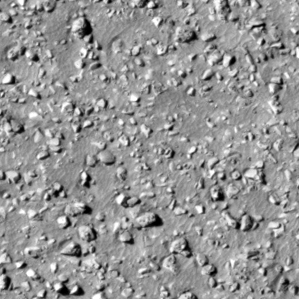
Label: non_frost